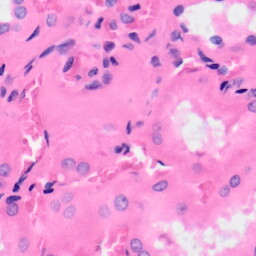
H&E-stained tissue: Kidney